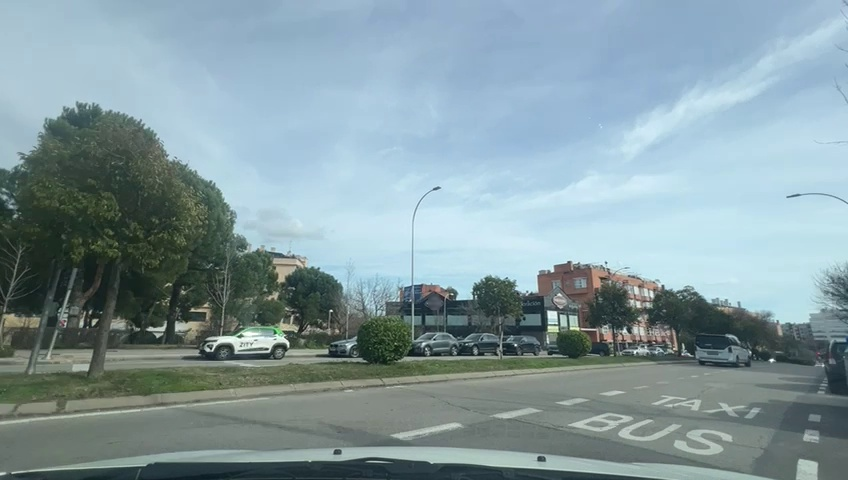
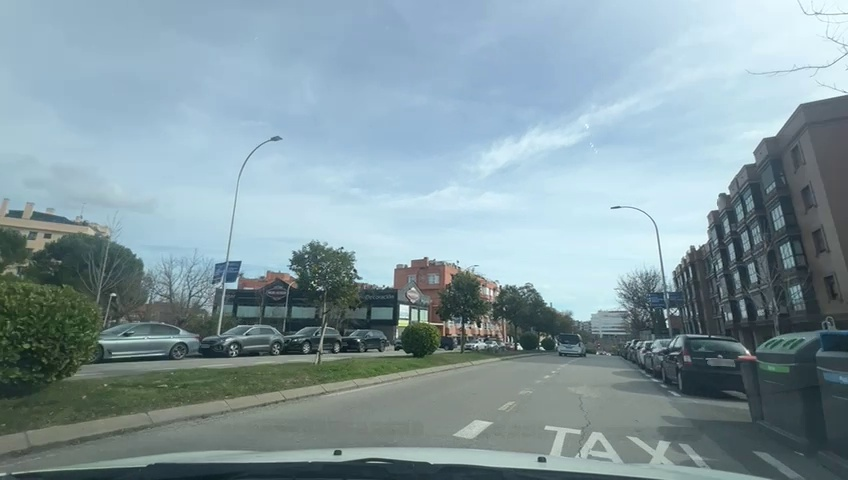
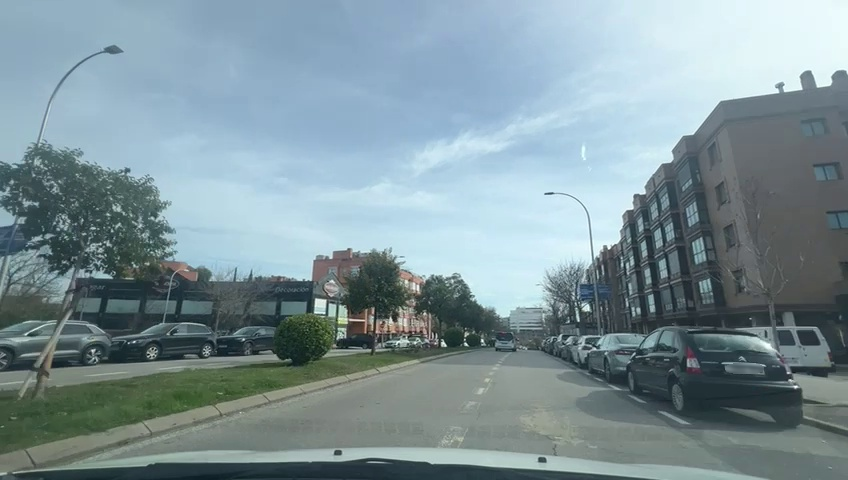
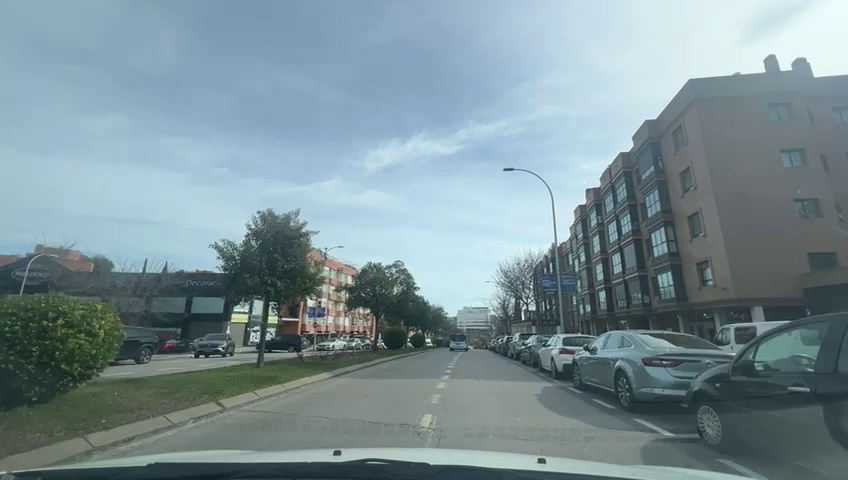
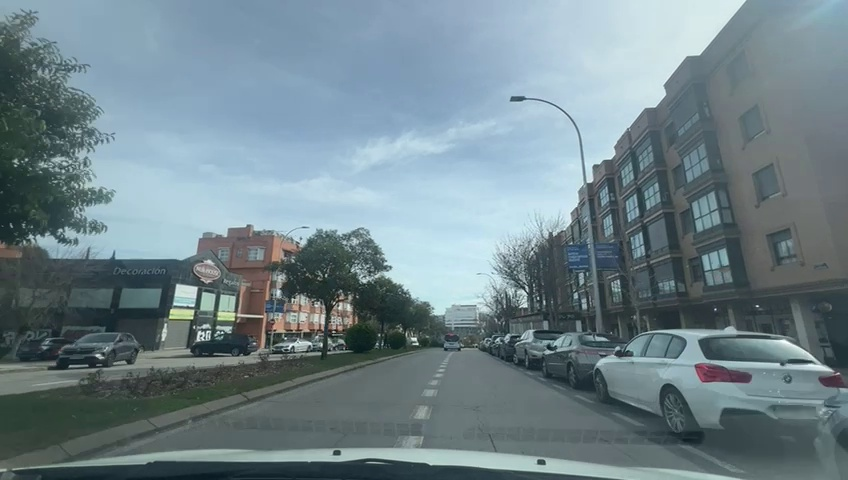
Situation: Lateral parked car
Question: Are vehicles present on the right side of the ego lane?
Answer: Yes
Reasoning: Parked vehicles are visible along the right side of the roadway.

Situation: Lateral parked car
Question: Are vehicles parked parallel or perpendicular to the roadway near the ego lane?
Answer: Yes
Reasoning: Several vehicles are parked parallel to the curb on the right.

Situation: Lateral parked car
Question: Does the environment indicate an urban road where curbside parking is permitted?
Answer: Yes
Reasoning: Curbside parking indicate an urban environment.

Situation: Lateral parked car
Question: Is the ego vehicle traveling in a middle lane with traffic lanes on both sides?
Answer: No
Reasoning: Lane markings indicate the ego vehicle is in a central lane with adjacent lanes on the left side.

Situation: Lateral parked car
Question: Are vehicles present on the left side of the ego lane?
Answer: No
Reasoning: No vehicles are visible along the left side of the roadway.